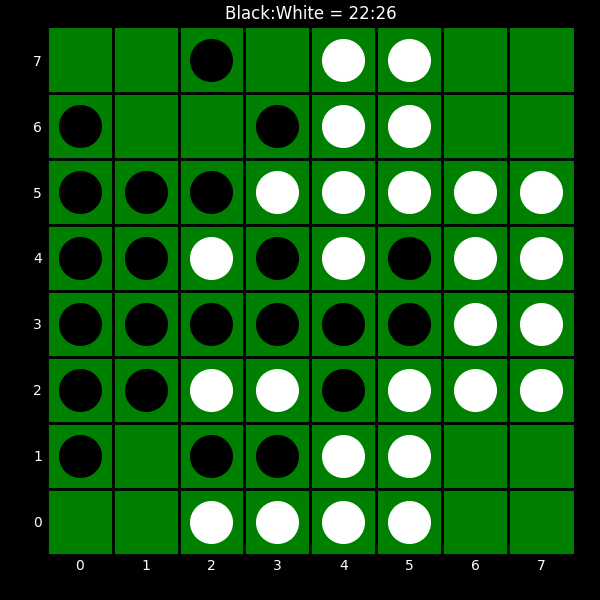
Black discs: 22
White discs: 26